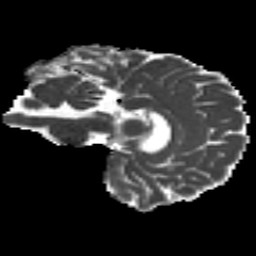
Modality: MD
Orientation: sagittal
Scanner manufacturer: siemens
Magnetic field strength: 3 T
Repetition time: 4.16 s
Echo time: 0.0806 s